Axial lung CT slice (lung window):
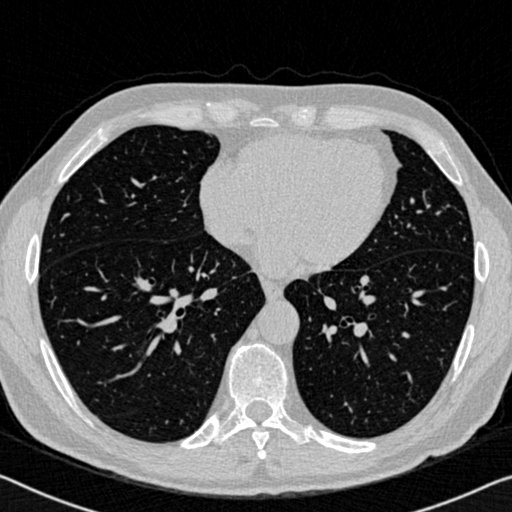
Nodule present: no